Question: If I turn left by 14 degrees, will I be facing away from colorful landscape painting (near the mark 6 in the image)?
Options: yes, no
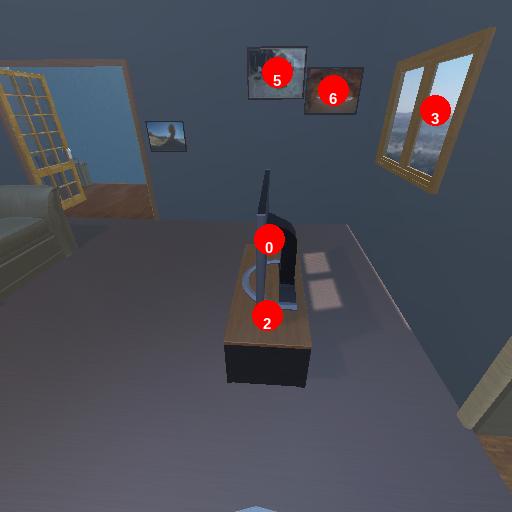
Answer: yes